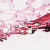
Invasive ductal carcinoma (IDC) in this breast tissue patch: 0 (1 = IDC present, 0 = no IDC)